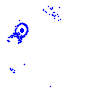
Particle: electron